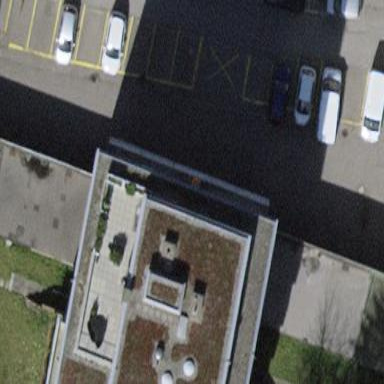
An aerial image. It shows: Group of garages.